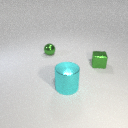
large cyan metal cylinder to the right of small green metal sphere